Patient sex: M
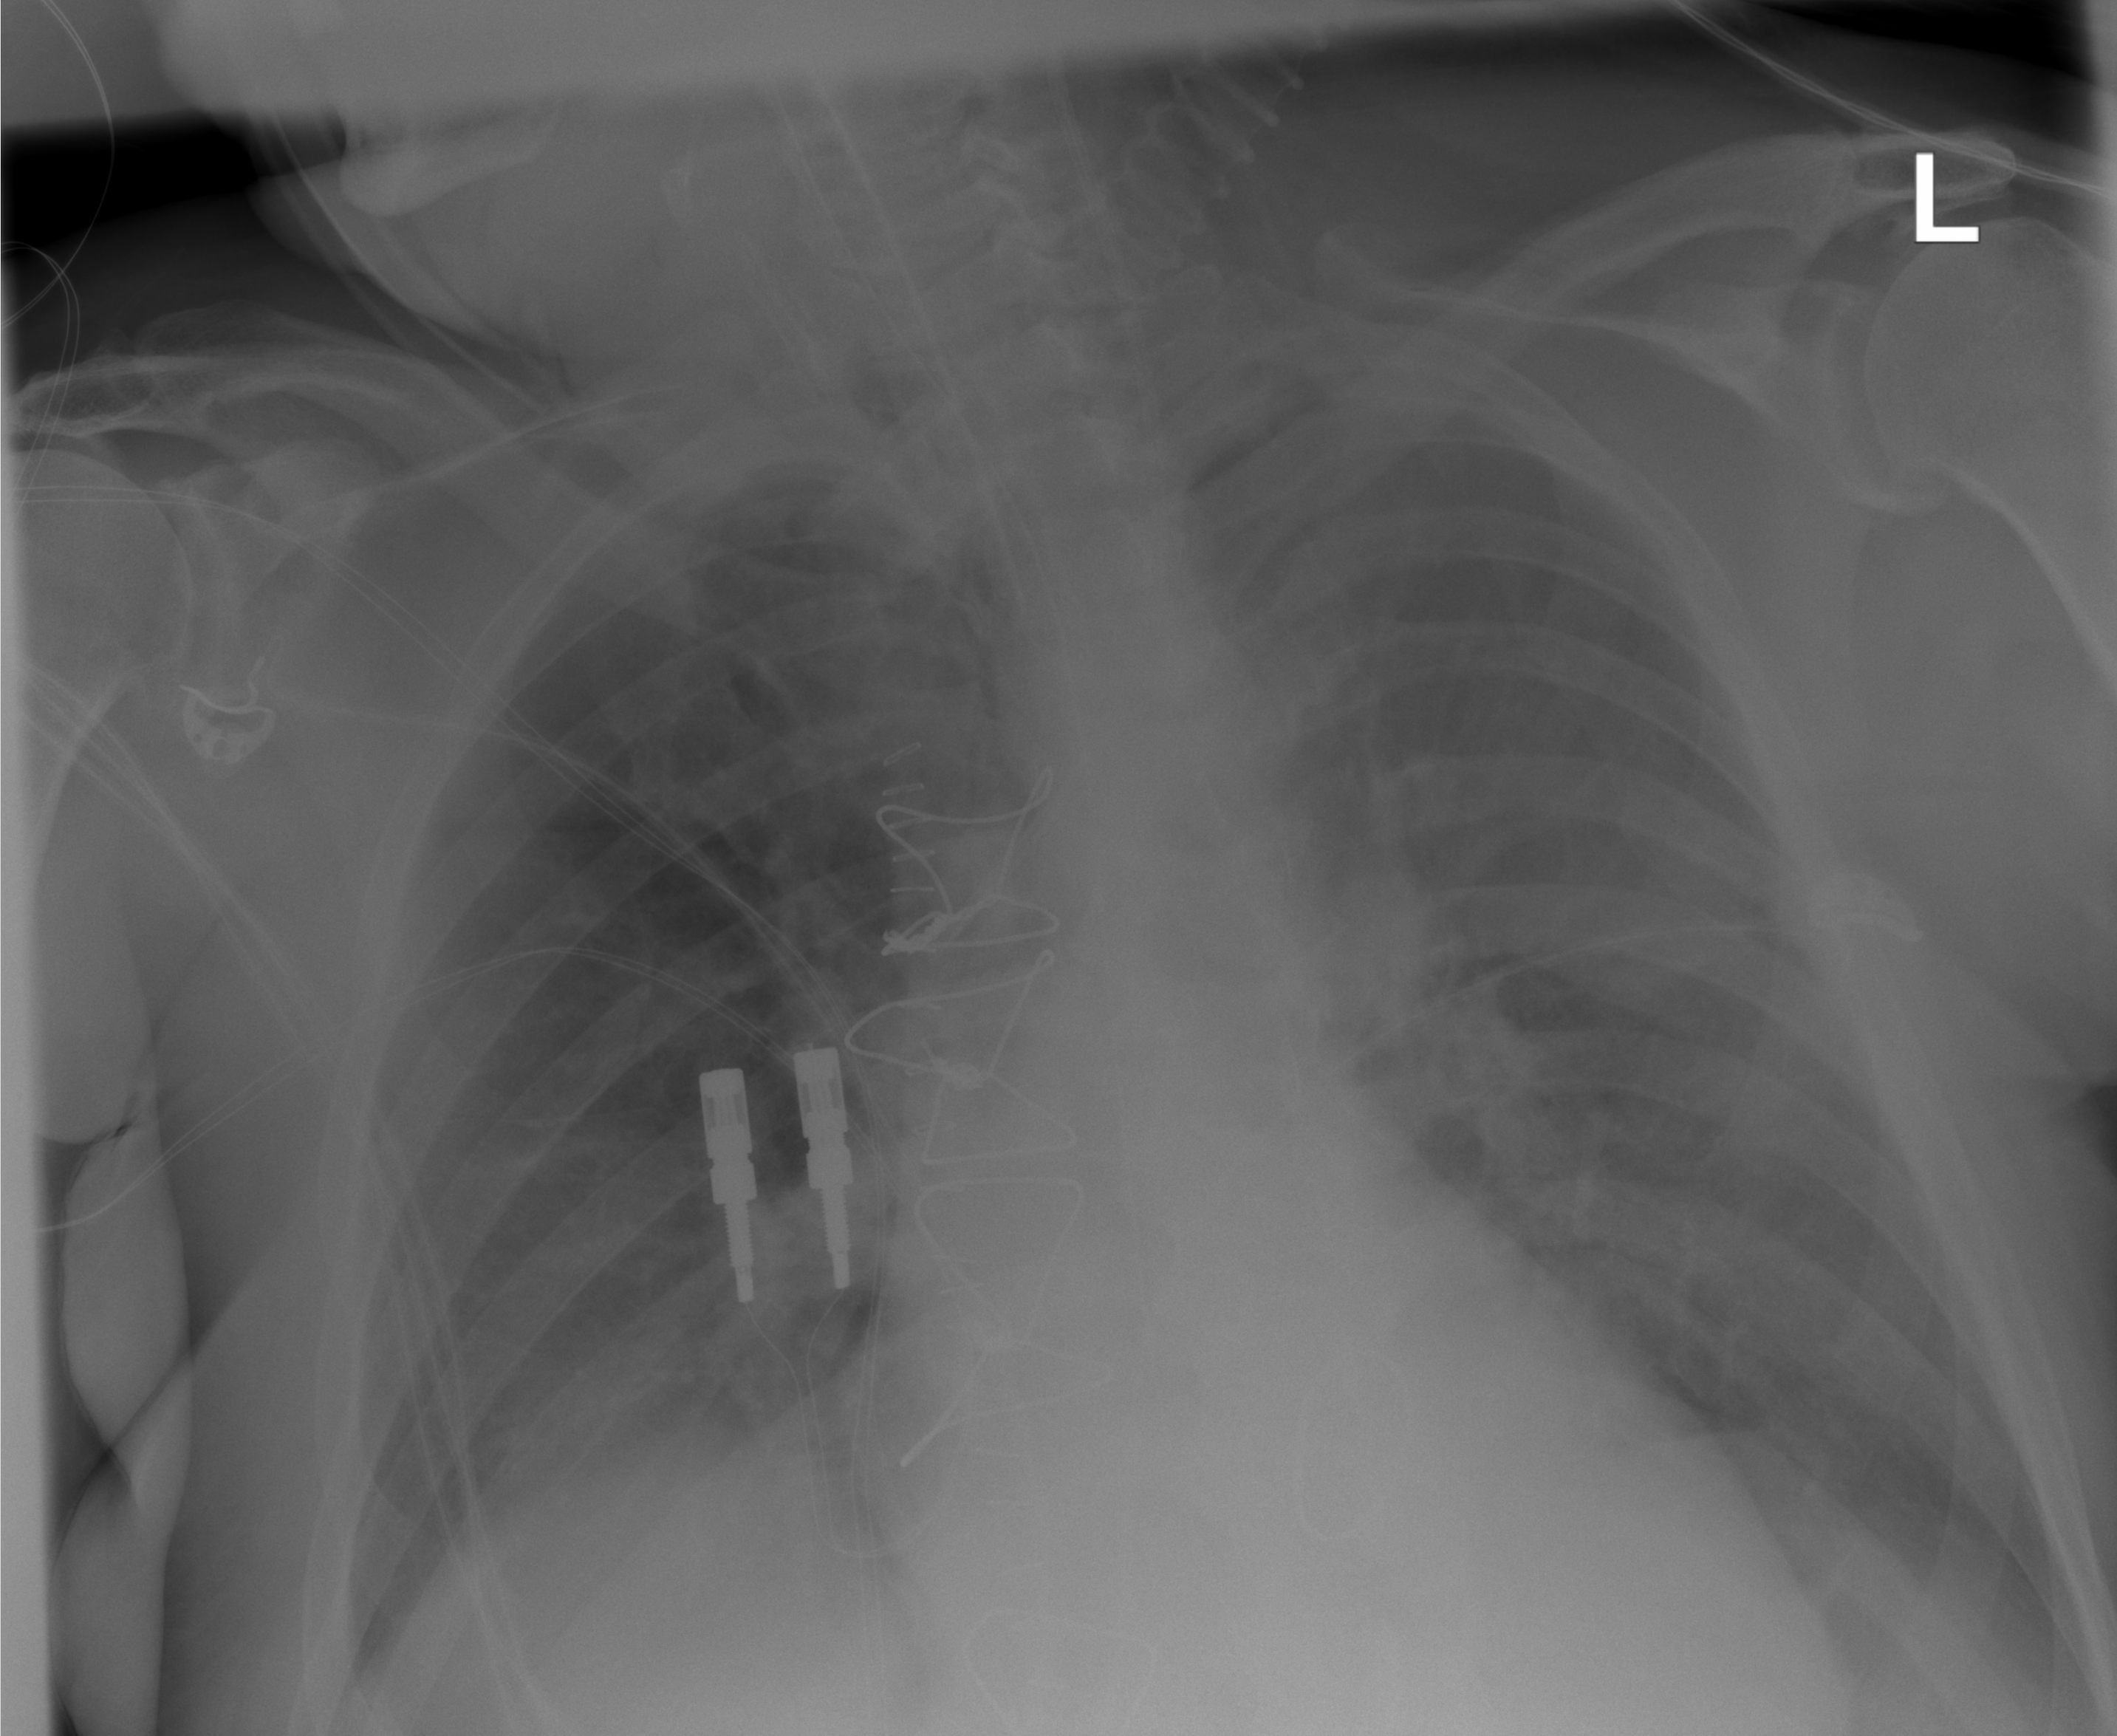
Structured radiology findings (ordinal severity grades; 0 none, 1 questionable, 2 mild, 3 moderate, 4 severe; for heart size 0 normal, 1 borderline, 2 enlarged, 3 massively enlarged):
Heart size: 1
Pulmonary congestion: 2
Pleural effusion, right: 2
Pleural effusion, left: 2
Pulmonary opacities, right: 0
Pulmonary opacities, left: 0
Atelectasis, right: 1
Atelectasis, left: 1